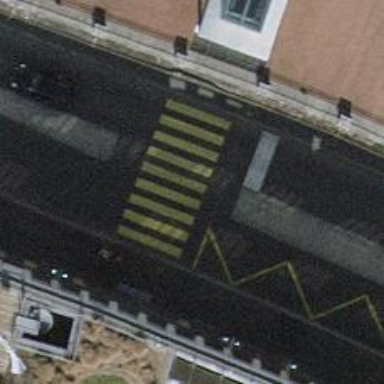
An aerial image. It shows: Road crossing with traffic signals.